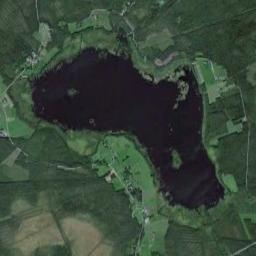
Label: lake